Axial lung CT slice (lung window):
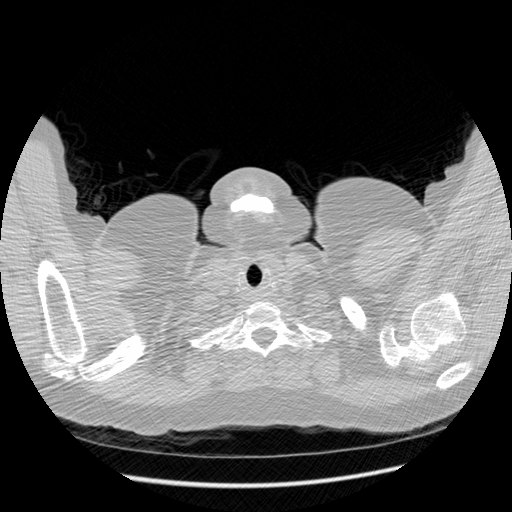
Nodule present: no